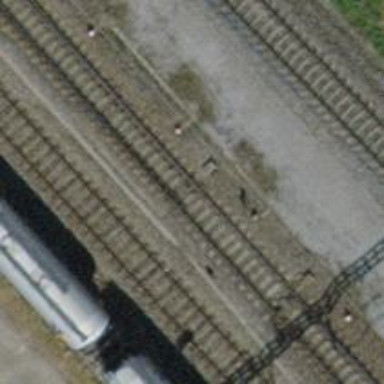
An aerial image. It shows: Railway with electrified contact lines.